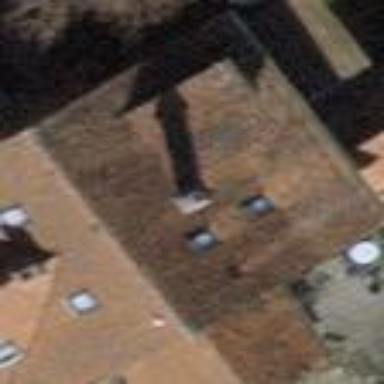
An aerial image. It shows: Building with tile roof.